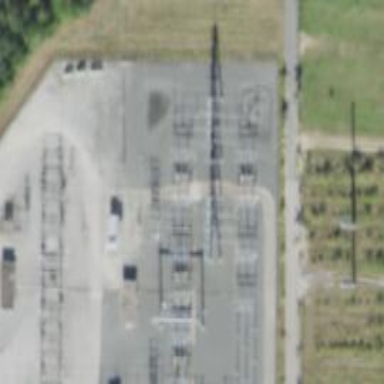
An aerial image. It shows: Switch used for power control.